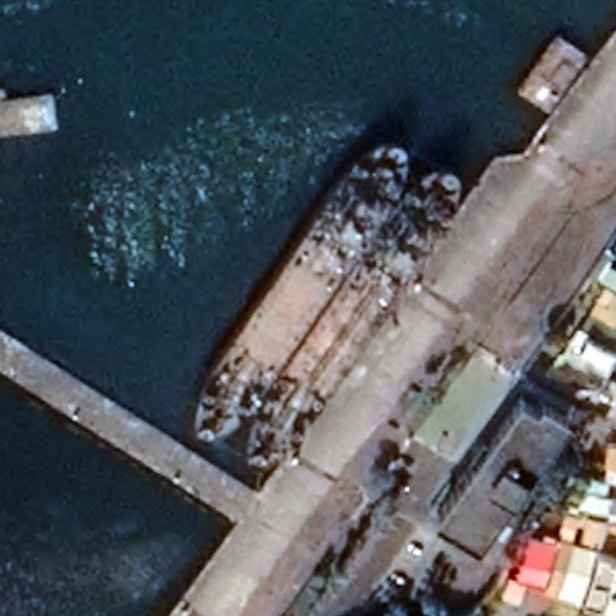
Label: civil